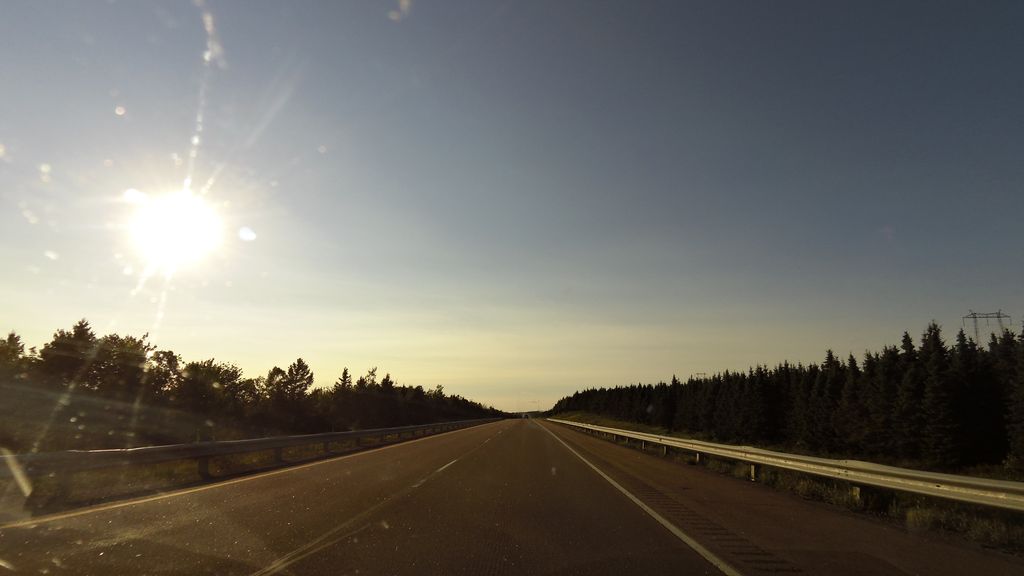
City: charlottetown